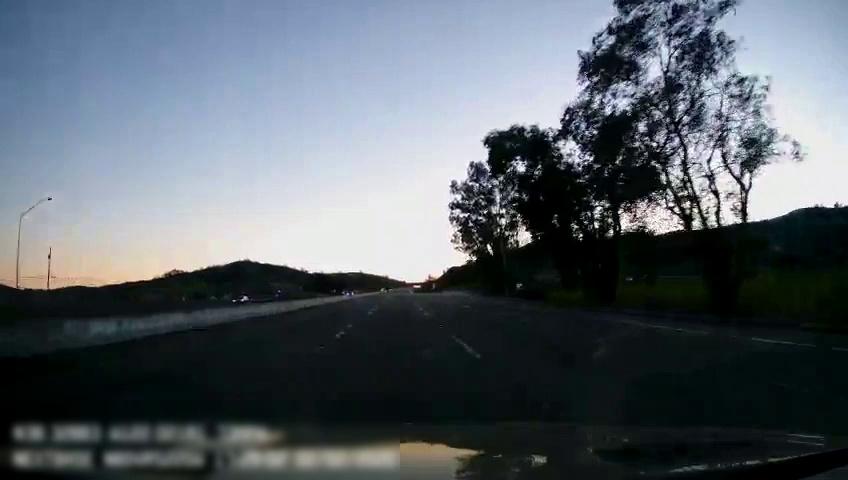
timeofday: Day
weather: Sunny
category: Drivable Space
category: Vehicles | Car
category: Lanes | Current Lane
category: Lanes | Current Lane
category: Lanes | Alternate Lane
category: Lanes | Alternate Lane